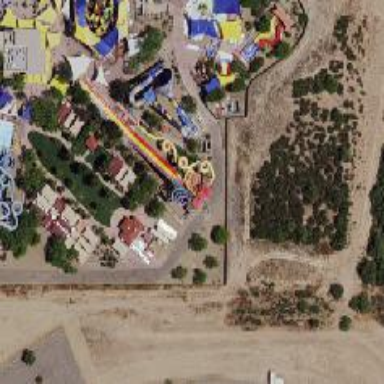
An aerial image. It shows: Water slide attraction.